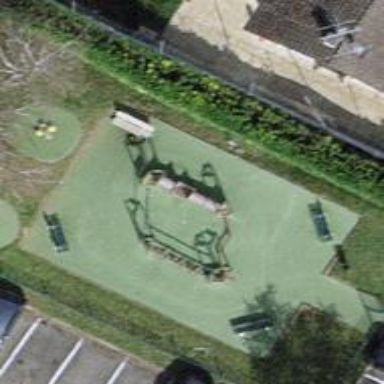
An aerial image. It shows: Playground area for leisure land.